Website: walmart
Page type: payment
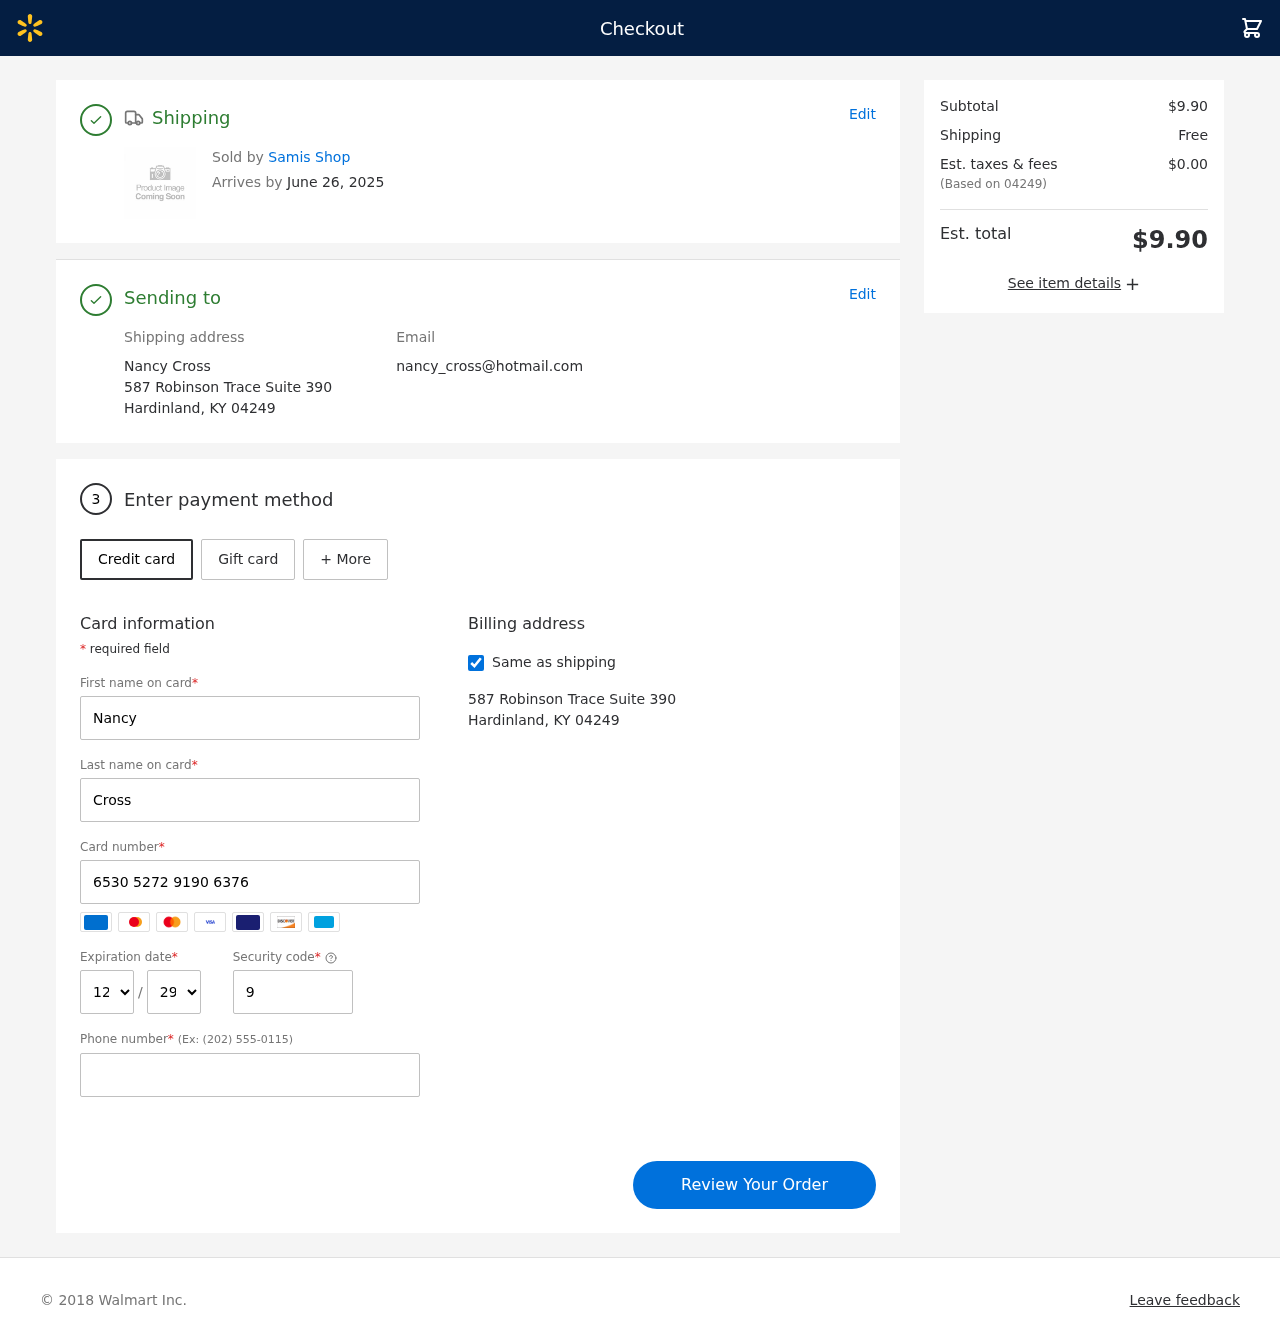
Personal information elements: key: PII_CARD_CVV
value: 900
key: PII_CARD_EXPIRY_MONTH
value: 12
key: PII_CARD_EXPIRY_YEAR
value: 29
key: PII_CARD_NUMBER
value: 6530 5272 9190 6376
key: PII_CITY_STATE_ZIP
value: Hardinland, KY 04249
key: PII_EMAIL
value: nancy_cross@hotmail.com
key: PII_FIRSTNAME
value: Nancy
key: PII_FULLNAME
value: Nancy Cross
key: PII_LASTNAME
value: Cross
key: PII_PHONE
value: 6425970256
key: PII_POSTCODE
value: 04249
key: PII_STREET
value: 587 Robinson Trace Suite 390
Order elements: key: ORDER_DELIVERY_DATE
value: June 26, 2025
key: ORDER_SUBTOTAL
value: $9.90
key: ORDER_SHIPPING_COST
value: Free
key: ORDER_TAX
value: $0.00
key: ORDER_TOTAL
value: $9.90